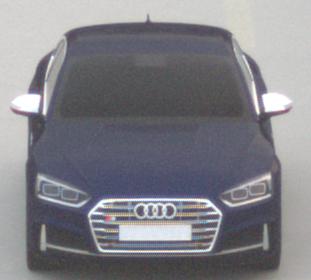
Make: Audi
Model: S5 Sportback
Detailed model: 8T Facelift
Model produced from: 2011
Model produced until: 2016
Doors: 5
Color: blue
Road condition: dry road
Daytime: sunrise or sunset
Contrast: low contrast